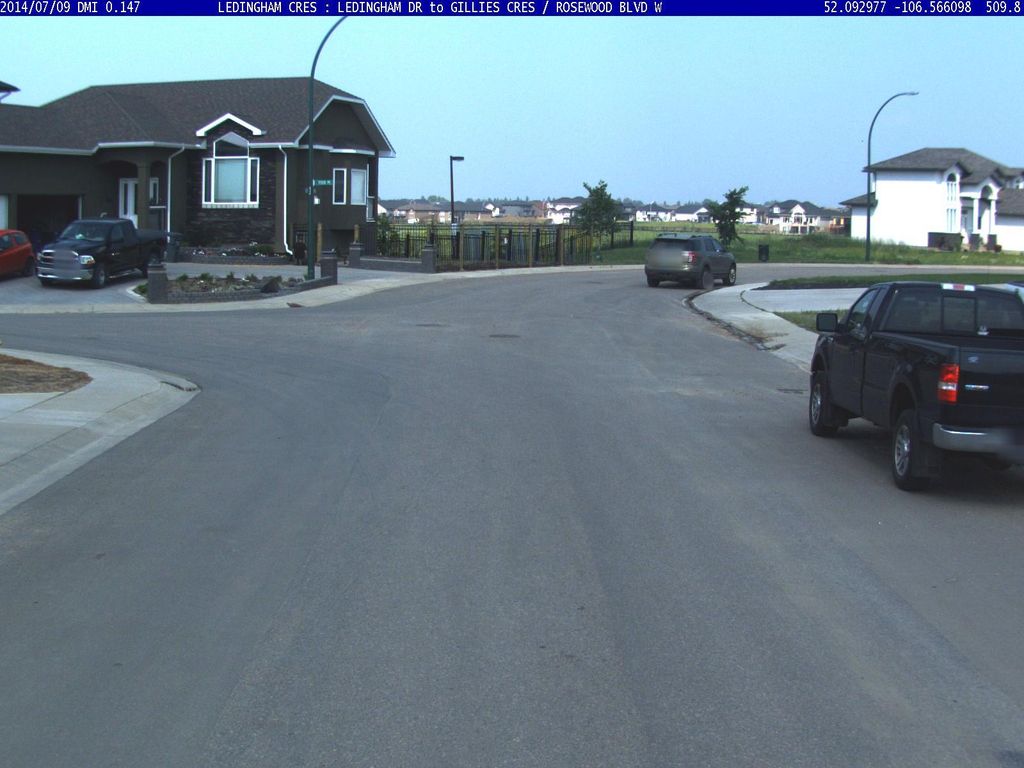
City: saskatoon